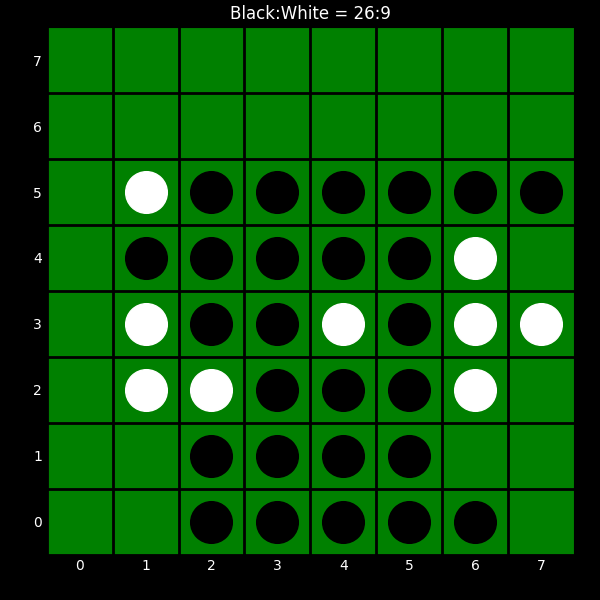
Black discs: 26
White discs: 9